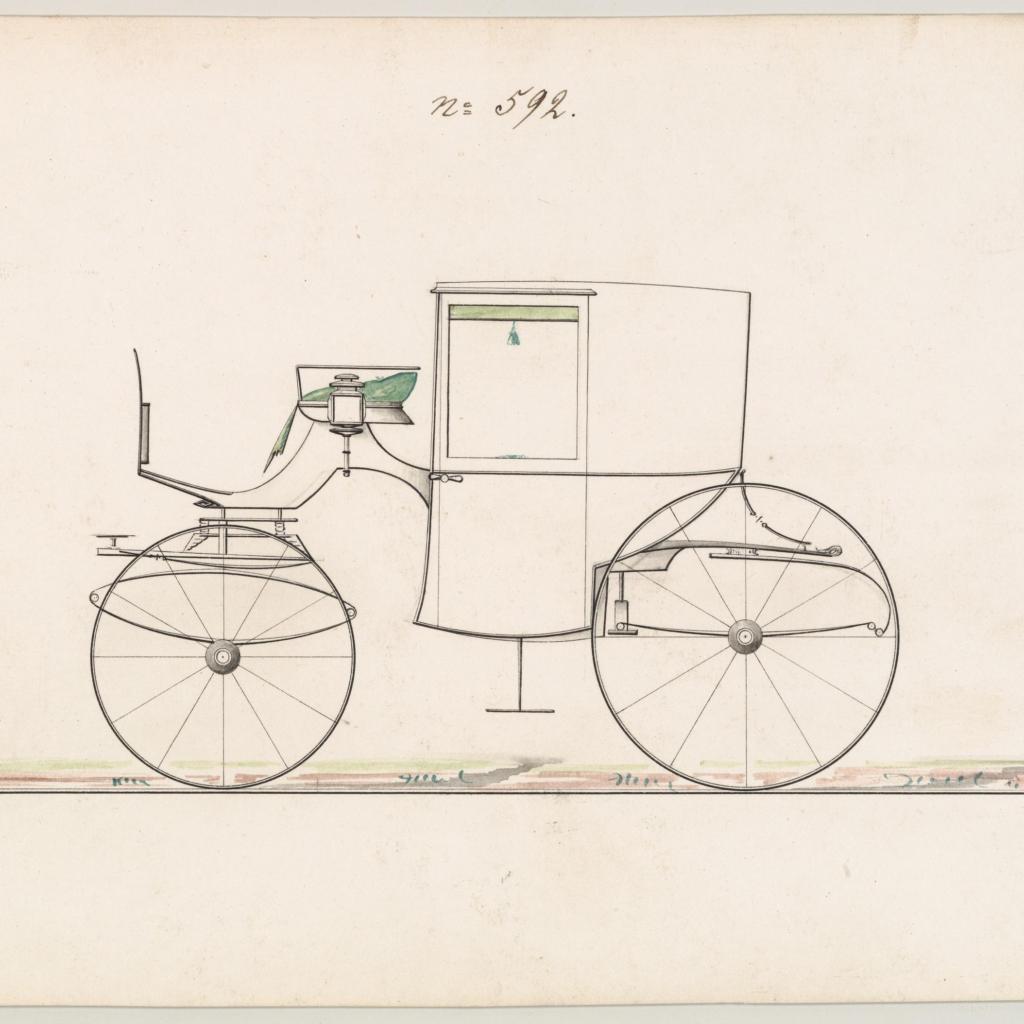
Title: Design for Brougham, no. 592
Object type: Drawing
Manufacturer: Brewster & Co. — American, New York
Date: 1850–70
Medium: Pen and black ink and watercolor and gouache
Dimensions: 6 1/8 x 9 1/4 in. (15.6 x 23.5 cm)
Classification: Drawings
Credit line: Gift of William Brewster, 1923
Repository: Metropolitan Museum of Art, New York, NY